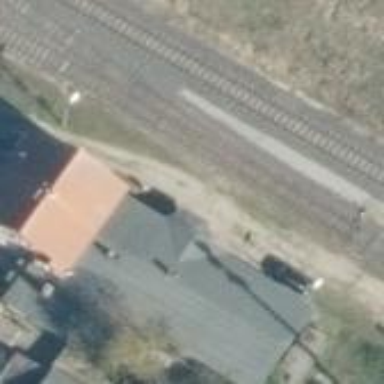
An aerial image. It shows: Train station building.